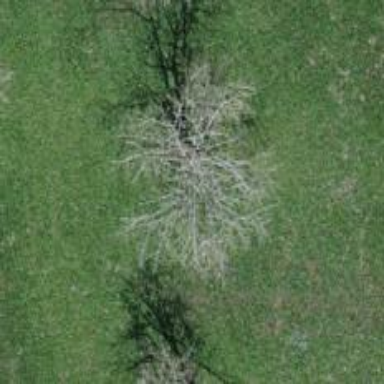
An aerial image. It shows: Beautiful tree in nature.